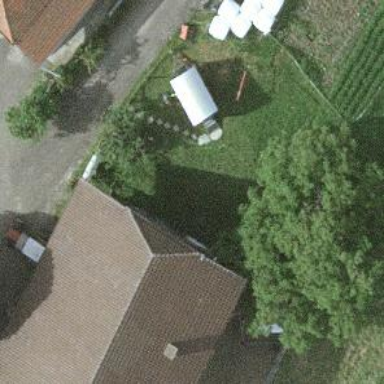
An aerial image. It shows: Barn.